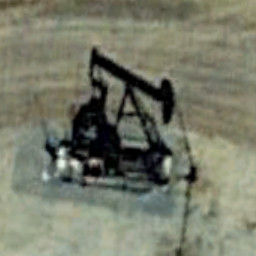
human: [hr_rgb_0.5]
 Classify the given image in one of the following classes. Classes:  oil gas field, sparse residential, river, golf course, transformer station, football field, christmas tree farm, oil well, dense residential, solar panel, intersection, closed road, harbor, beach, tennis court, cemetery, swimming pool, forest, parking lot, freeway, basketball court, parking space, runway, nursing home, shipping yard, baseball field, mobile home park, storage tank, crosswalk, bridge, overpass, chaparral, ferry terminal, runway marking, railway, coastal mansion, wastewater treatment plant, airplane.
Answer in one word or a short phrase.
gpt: oil well